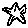
Label: star